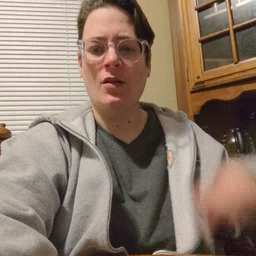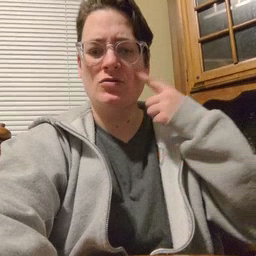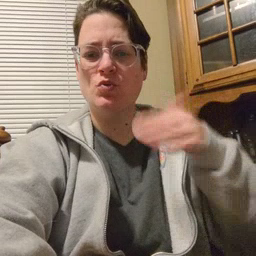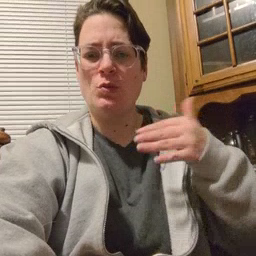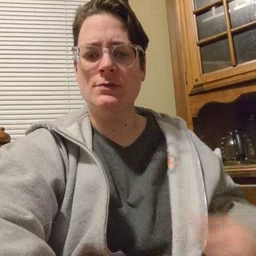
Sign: noisy